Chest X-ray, PA view. Patient: 34 years old, sex F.
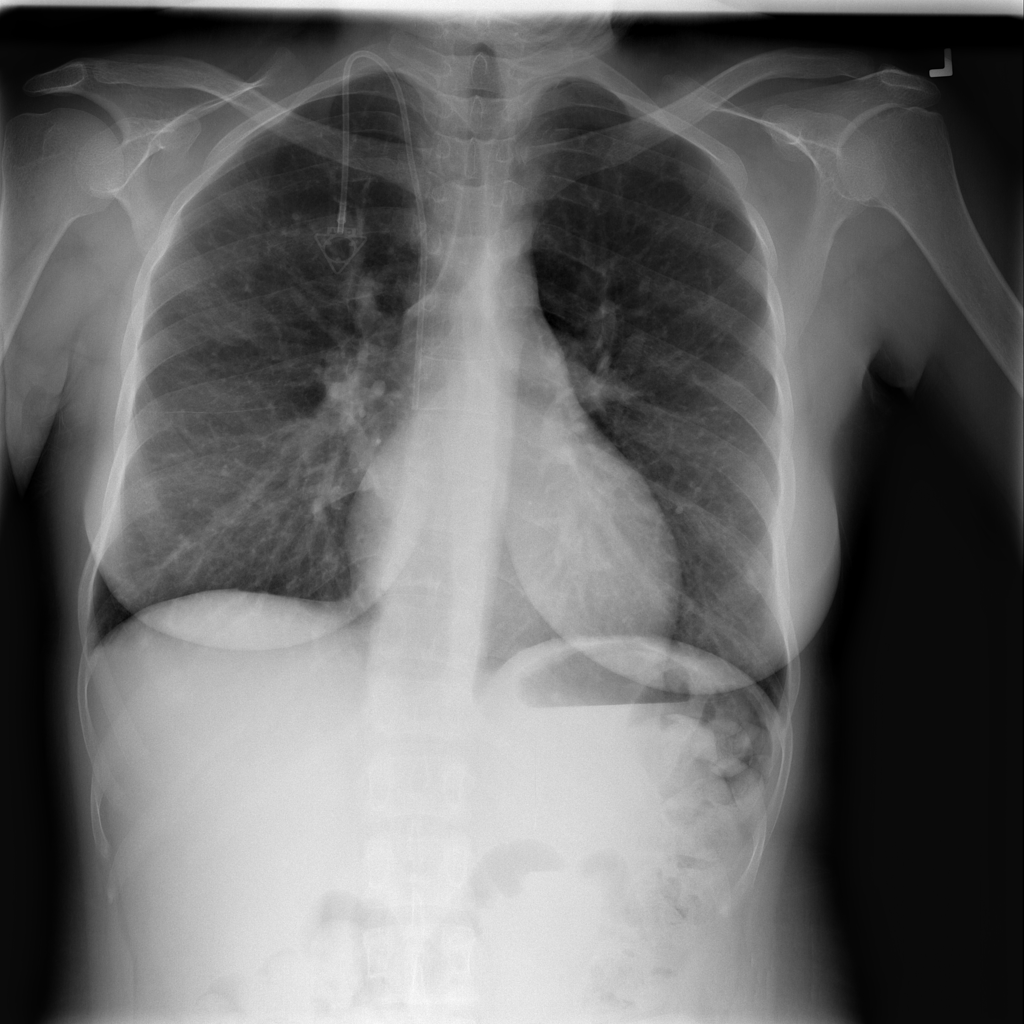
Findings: Infiltration